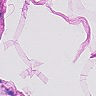
Metastatic tissue present: no